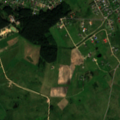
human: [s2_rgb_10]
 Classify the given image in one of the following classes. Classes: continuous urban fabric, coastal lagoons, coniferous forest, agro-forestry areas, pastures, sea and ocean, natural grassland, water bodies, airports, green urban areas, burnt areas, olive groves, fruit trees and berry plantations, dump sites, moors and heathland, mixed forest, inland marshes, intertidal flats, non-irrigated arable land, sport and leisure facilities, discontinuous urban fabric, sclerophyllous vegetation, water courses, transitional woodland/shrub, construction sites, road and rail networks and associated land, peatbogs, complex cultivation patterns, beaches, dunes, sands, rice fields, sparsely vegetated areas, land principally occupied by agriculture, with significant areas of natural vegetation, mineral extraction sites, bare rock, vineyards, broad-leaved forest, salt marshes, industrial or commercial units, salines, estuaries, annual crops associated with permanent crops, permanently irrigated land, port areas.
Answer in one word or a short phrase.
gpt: discontinuous urban fabric, pastures, complex cultivation patterns, land principally occupied by agriculture, with significant areas of natural vegetation, coniferous forest